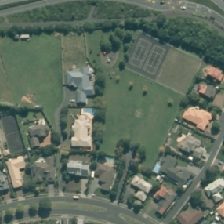
Land cover: urban_parkland